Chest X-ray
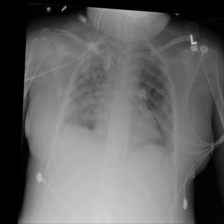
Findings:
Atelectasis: negative
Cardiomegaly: negative
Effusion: negative
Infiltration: positive
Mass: negative
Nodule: negative
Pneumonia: negative
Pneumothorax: negative
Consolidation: positive
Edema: negative
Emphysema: negative
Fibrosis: negative
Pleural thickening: negative
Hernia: negative